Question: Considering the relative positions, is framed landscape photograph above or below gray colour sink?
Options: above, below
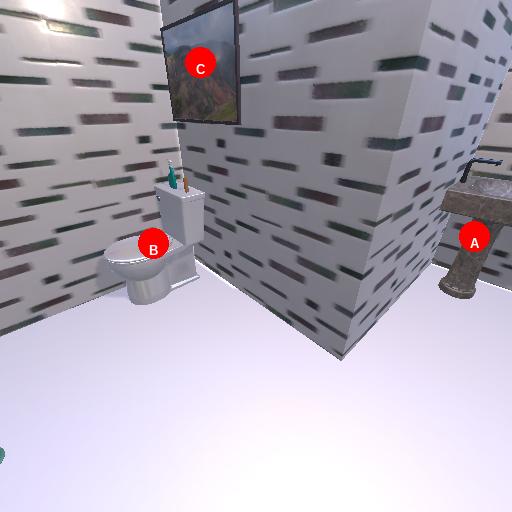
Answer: above